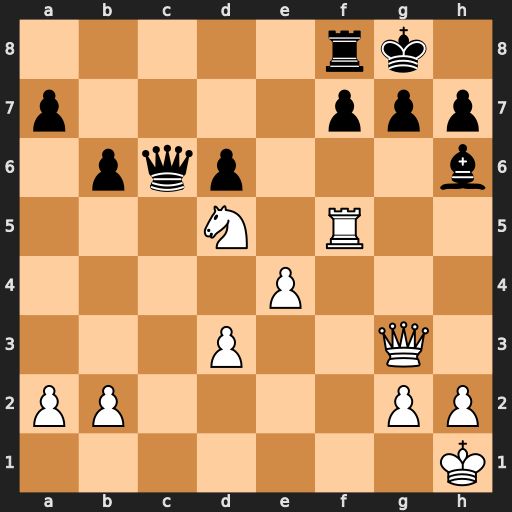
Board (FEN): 5rk1/p4ppp/1pqp3b/3N1R2/4P3/3P2Q1/PP4PP/7K
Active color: w
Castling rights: -
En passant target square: -
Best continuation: Ne7+ Kh8 Nxc6